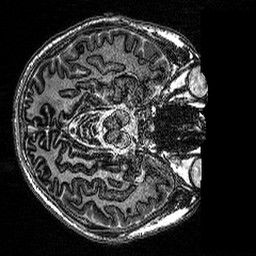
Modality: MP2RAGE
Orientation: axial
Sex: male
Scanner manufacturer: siemens
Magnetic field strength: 3 T
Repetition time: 5 s
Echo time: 0.00292 s